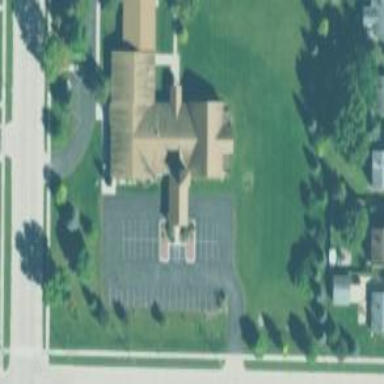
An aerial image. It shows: Building that is place of worship.